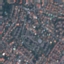
Land use / land cover class: Residential